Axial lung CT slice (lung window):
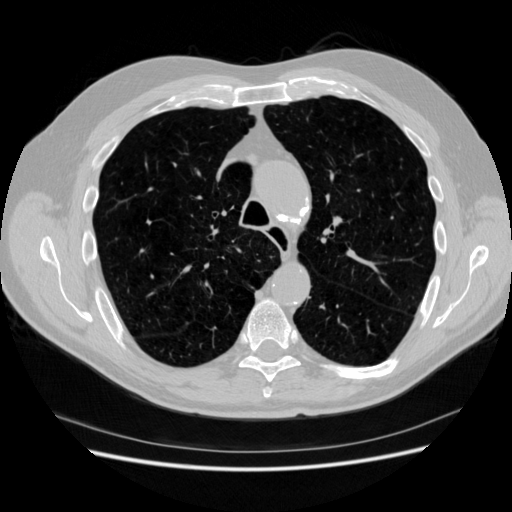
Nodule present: no